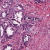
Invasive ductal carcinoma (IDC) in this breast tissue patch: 0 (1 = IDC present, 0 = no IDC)